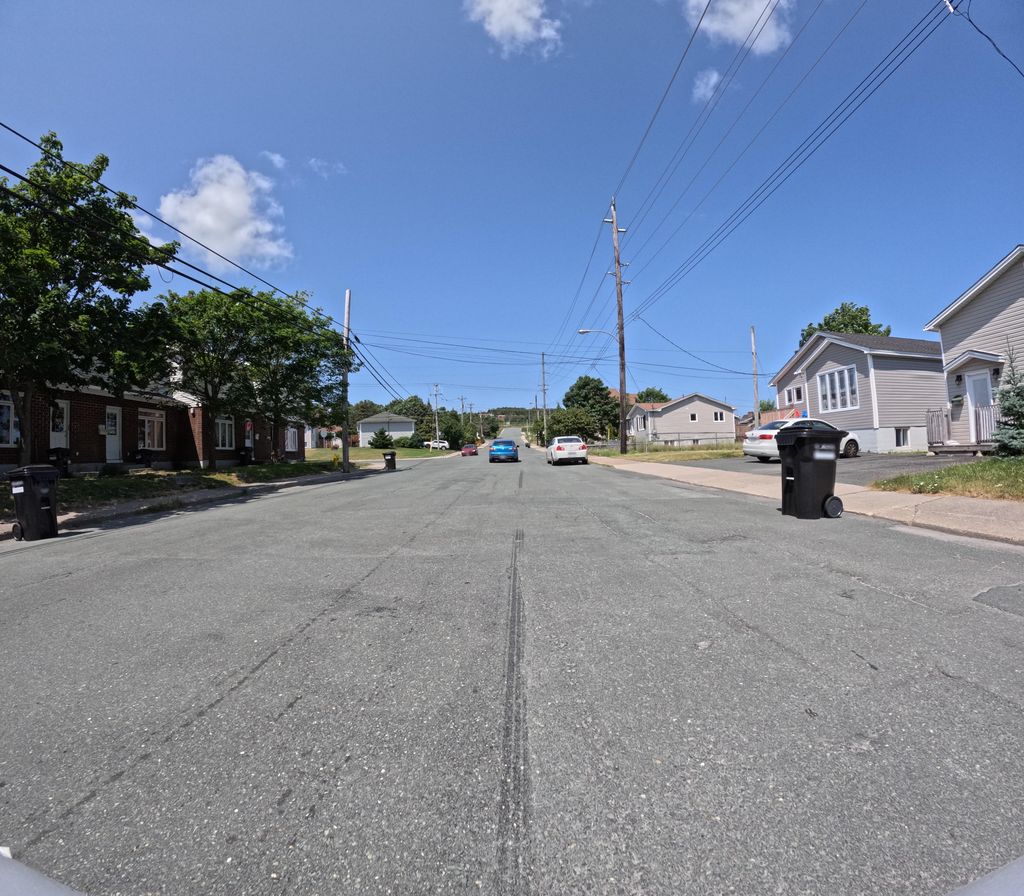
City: st_johns